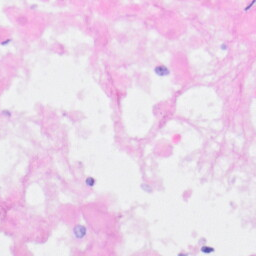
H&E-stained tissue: Kidney